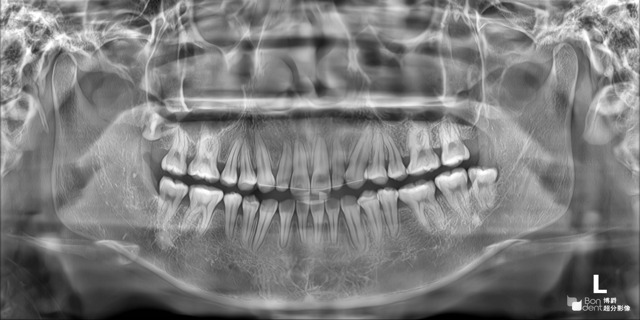
adult